Question: I need to change the default install directory from "C:\Program files" to "C:\Directory..
olderXX.."

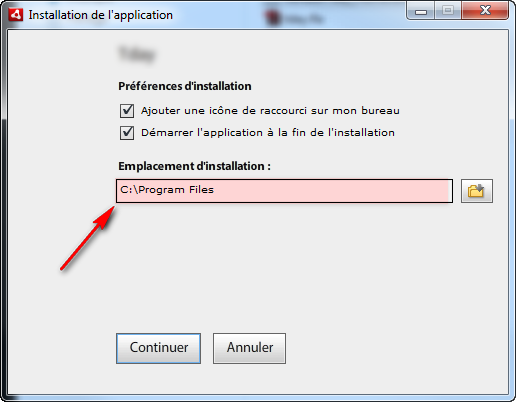
Answer: If you are installing your app for the first time, the user can choose were they want to install the app which defaults to the standard directories, but can be changed by the user.
Subsequent installs overwrite the previous install and don't allow you to choose. You'd have to uninstall first.
If you are saying you want to hardcode where the user installs, I don't think that's possible. You'd have to write your own installer. You could use the standard installer and just make a strong recommendation where the user should stick it in your installation instructions.